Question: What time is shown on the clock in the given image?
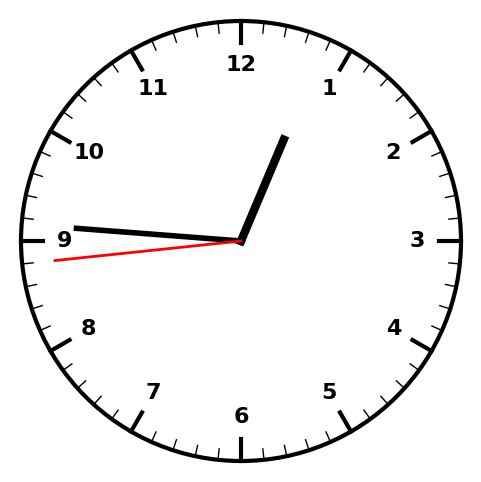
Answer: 12:45:44